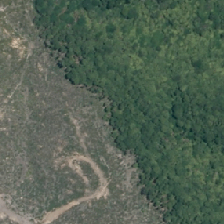
Land cover: broadleaved_indigenous_hardwood